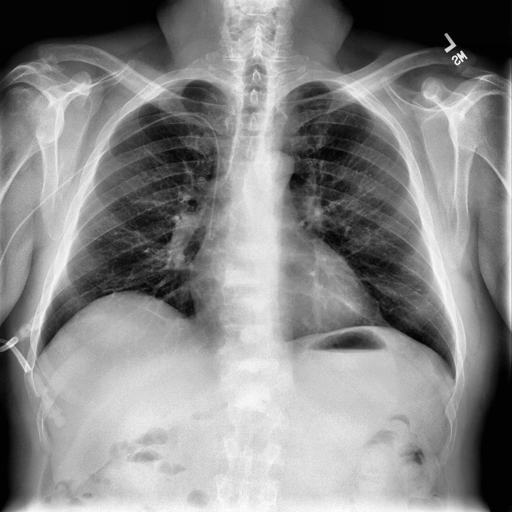
Finding: NORMAL